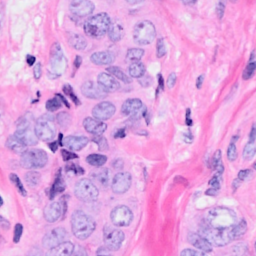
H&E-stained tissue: Breast